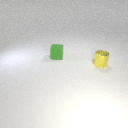
small yellow metal cylinder in front of small green rubber cube